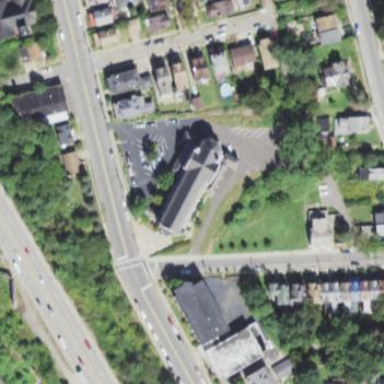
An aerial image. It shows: Building that serves as place of worship.